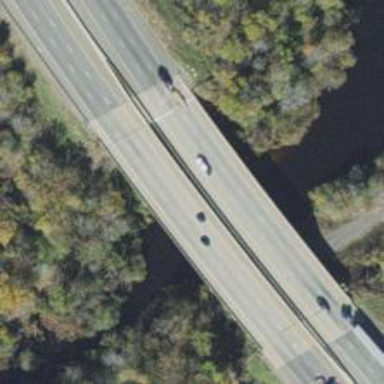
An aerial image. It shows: Beam bridge on motorway.